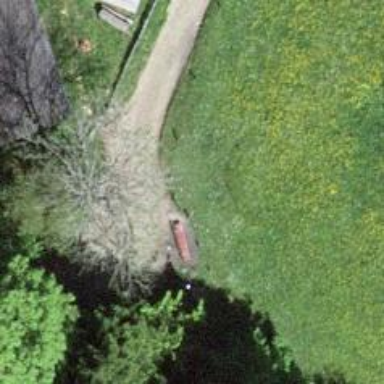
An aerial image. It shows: Red bench.